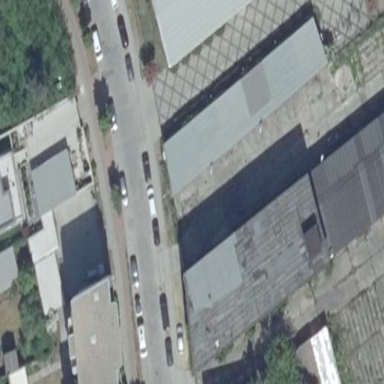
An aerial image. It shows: Building with flat roof made of gray tar paper.